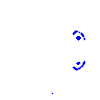
Particle: pion